Question: As you can see in this example, I'm trying to plot multiple radar charts. However, the peripheral axis labels are getting cutoff. I've tried specifying mar and oma in par, but haven't had any luck.
Can anyone else figure this out?
'''
require(fmsb)
df <- data.frame(
a = c(0.5, 0, 0.3),
stopcuttingmeoff = c(1.2, 0, 0.5),
c = c(0.25, 0, 0.1),
d = c(0.25, 0, 0.1),
dontcutmeoff = c(4, 0, 2))
par(mfrow=n2mfrow(4))
radarchart(df, axistype = 2, centerzero = TRUE, palcex = 0.9)
radarchart(df, axistype = 2, centerzero = TRUE, palcex = 0.9)
radarchart(df, axistype = 2, centerzero = TRUE, palcex = 0.9)
radarchart(df, axistype = 2, centerzero = TRUE, palcex = 0.9)
'''

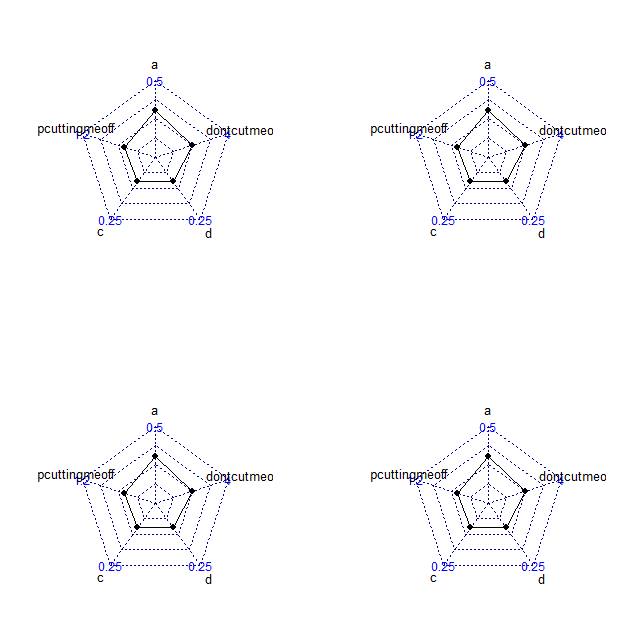
Answer: A possible solution is using 'xpd = TRUE' to prevent that the text is cut off at the margin. 'fsmb::radarchart' internally uses 'text' to add annotations, but unfortunately it does not allow you to pass parameters to 'text' via '...'.
Therefore, you need to set the option globally:
'''
par(xpd = TRUE, mfrow = c(2, 2), mar = c(2, 1, 2, 1))
radarchart(df, axistype = 2, centerzero = TRUE, palcex = 0.9)
radarchart(df, axistype = 2, centerzero = TRUE, palcex = 0.9)
radarchart(df, axistype = 2, centerzero = TRUE, palcex = 0.9)
radarchart(df, axistype = 2, centerzero = TRUE, palcex = 0.9)
'''
Adjust 'mar' to whatever values give you the desired margin on your device.